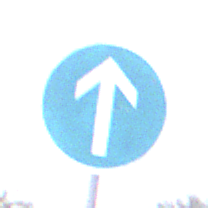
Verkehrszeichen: VorgeschriebeneFahrtrichtungGeradeaus
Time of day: MorningAfternoon
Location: Outdoor (Suburban)
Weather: Overcast
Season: NotSpecified
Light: Natural